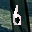
Label: 6